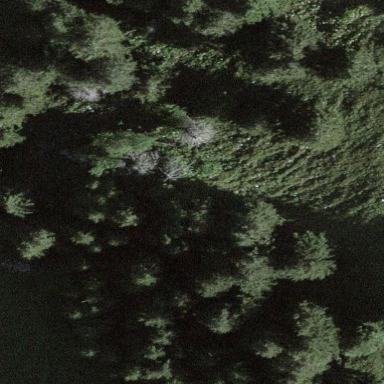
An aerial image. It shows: Forest area.